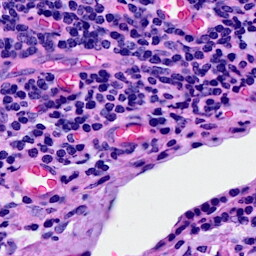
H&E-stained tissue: Breast